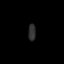
Tissue: skin
Cell type: Others
Senescence score: 0.7255
Nuclear area (px): 122
Mean DAPI intensity: 47.303